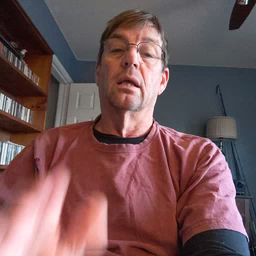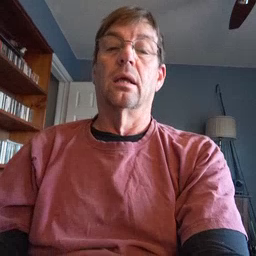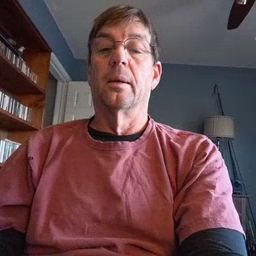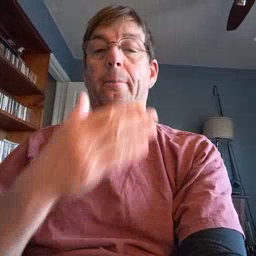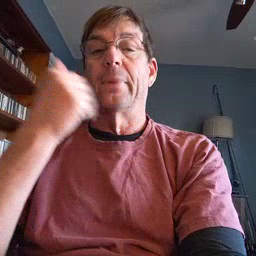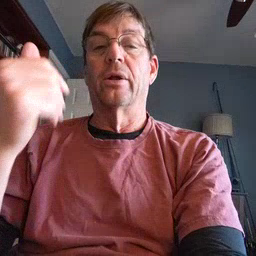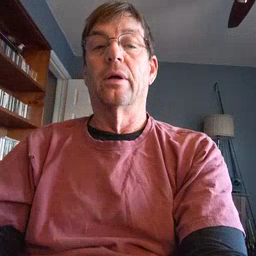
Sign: better